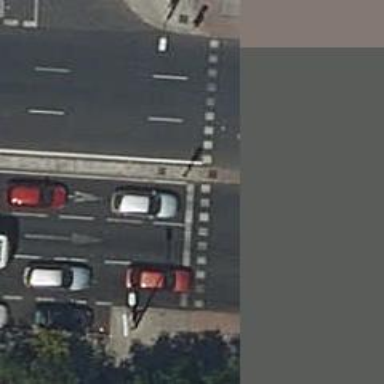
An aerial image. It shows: Crossing with zebra markings controlled by traffic signals.